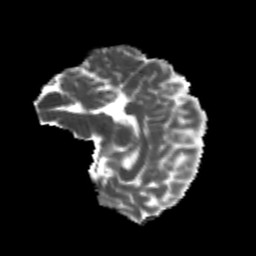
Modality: MD
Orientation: sagittal
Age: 25
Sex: female
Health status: healthy
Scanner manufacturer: philips
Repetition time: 7.39 s
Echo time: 0.08599 s